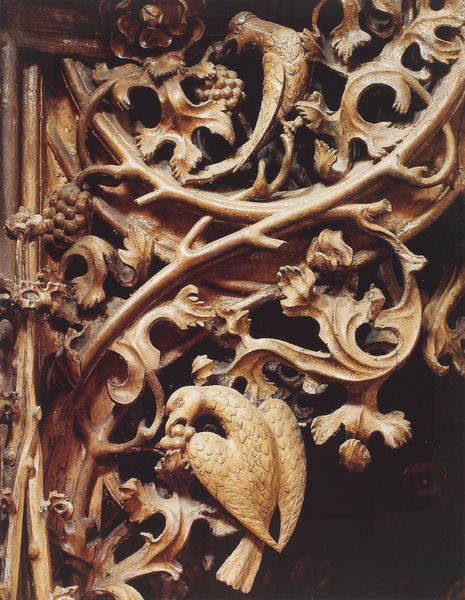
Titel: Lorch, Hochaltar in St. Martin
Künstler: Hans Bilder
Standort: Lorch, Pfarrkirche St. Martin (EU - D - RP)
Schlagwörter: blätter, dunkel, vogel, äste, blume, holz, blüte, rahmen, vögel, gotik, renaissance, ranken, trauben, schnabel, essen, dekor, beeren, schnitzerei, kanzel, mittelalter, blattwerk, romanik, greif, traube, weintraube, fiale, flamboyant